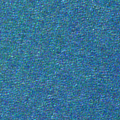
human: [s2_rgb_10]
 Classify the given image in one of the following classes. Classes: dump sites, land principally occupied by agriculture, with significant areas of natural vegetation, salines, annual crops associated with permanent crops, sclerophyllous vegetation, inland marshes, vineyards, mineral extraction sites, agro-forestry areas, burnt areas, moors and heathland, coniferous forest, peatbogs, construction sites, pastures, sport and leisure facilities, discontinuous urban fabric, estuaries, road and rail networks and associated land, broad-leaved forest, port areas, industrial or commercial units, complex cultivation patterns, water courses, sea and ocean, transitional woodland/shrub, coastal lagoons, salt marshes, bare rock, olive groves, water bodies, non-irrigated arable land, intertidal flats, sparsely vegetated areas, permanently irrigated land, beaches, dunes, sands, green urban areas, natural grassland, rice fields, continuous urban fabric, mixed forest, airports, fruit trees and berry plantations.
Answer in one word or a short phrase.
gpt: sea and ocean